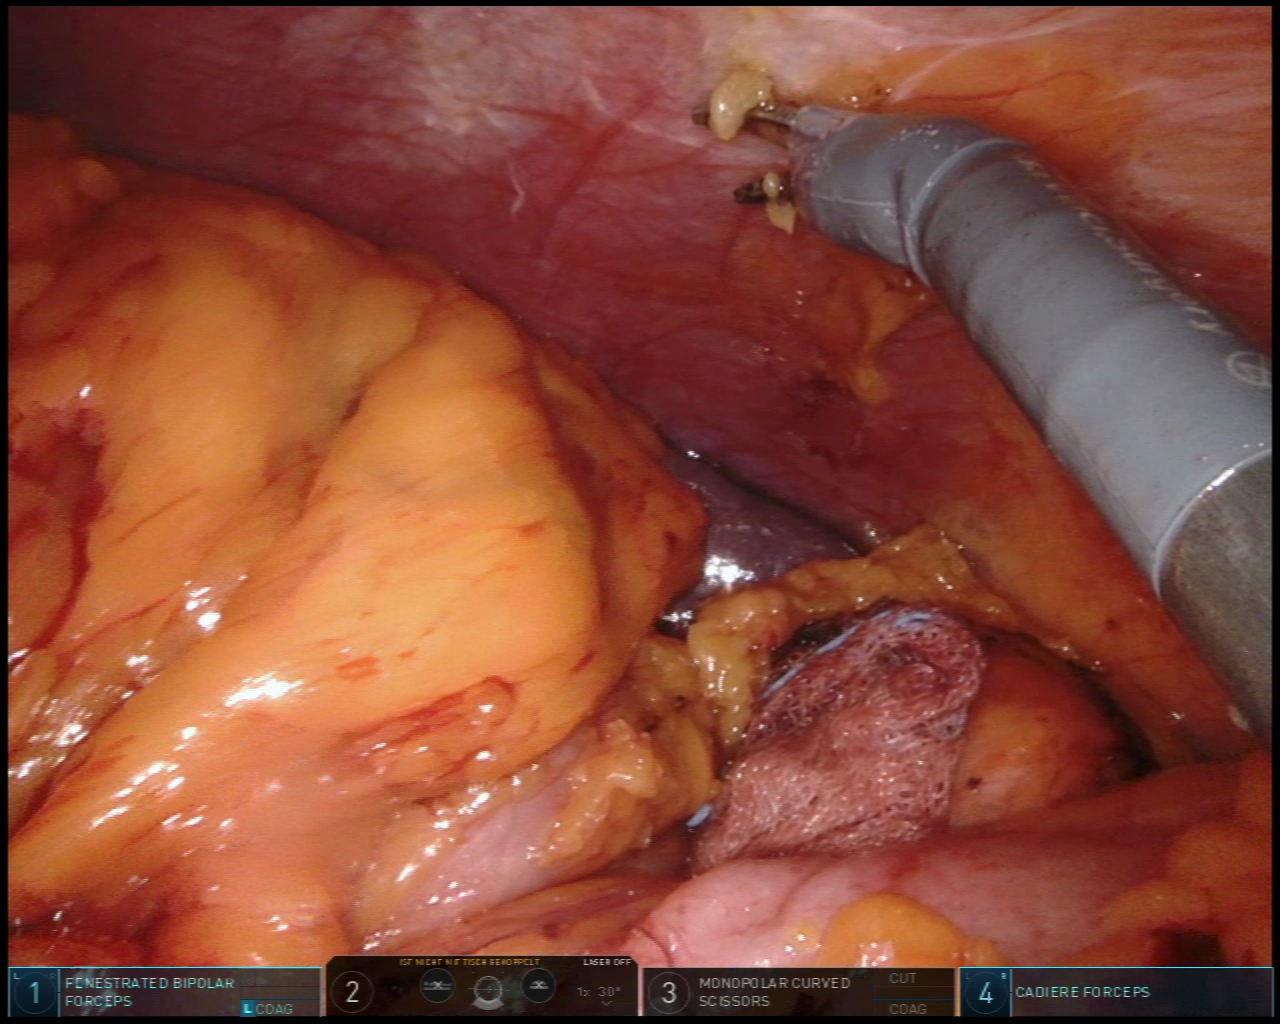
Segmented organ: spleen
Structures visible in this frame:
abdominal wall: yes
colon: yes
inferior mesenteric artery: no
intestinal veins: no
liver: no
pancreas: no
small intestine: no
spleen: yes
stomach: no
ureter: no
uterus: no
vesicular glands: no